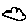
Label: cloud